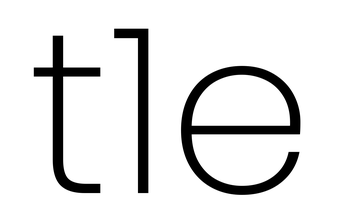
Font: Poppins-ExtraLight